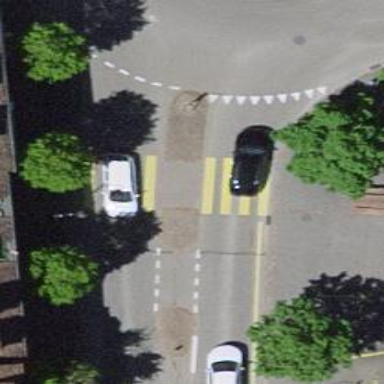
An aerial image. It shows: Zebra crossing on the road.